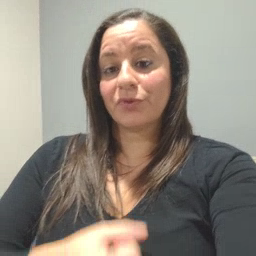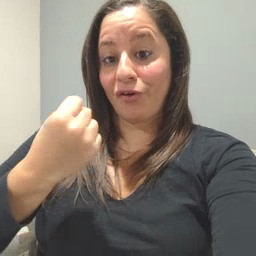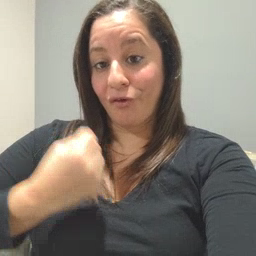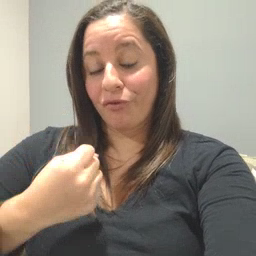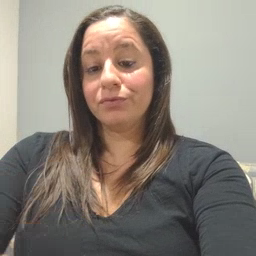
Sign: car